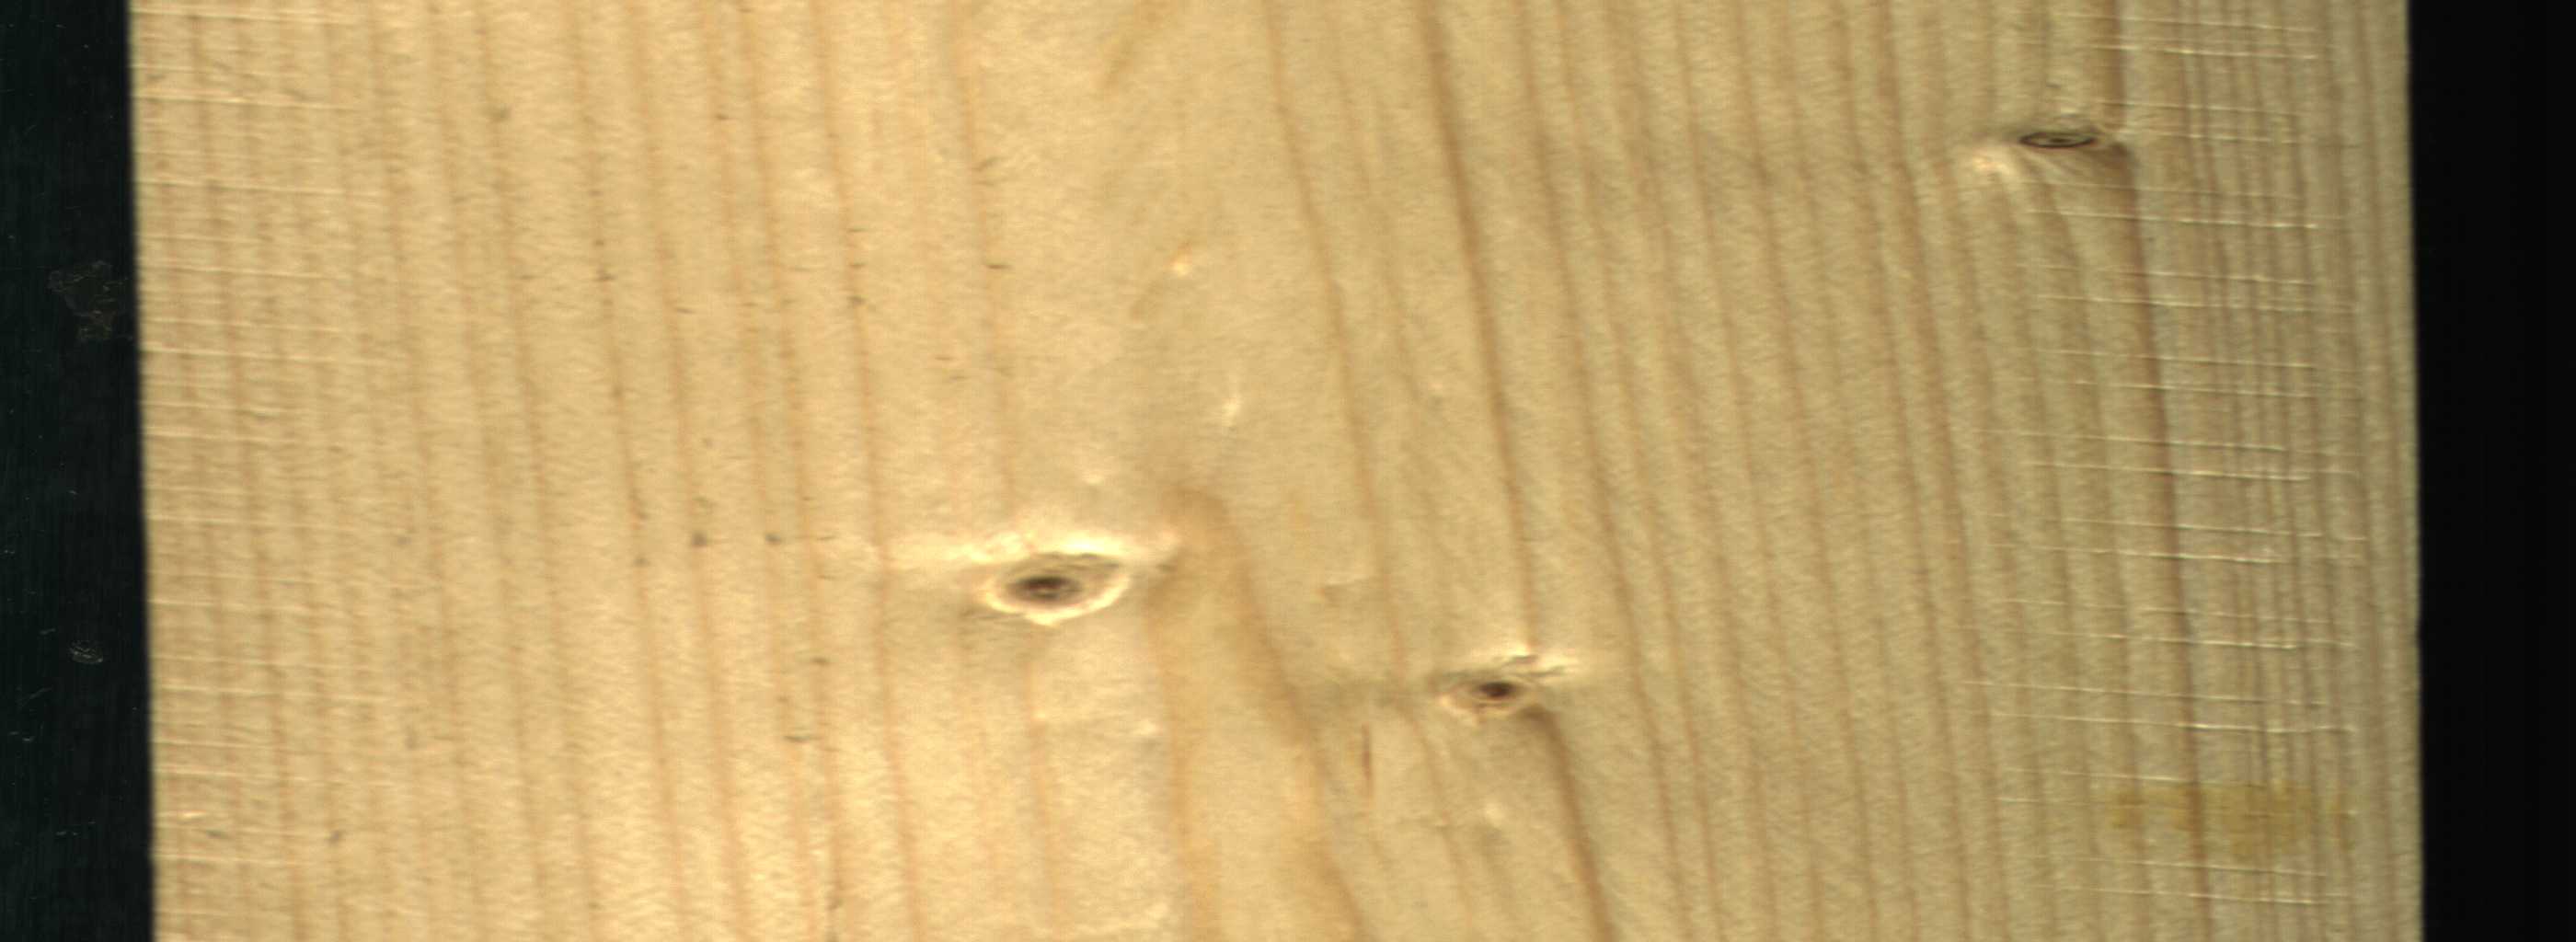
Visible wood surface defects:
Live_Knot
Live_Knot
Live_Knot